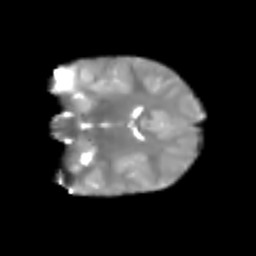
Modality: T2w
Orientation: coronal
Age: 7
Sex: female
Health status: healthy